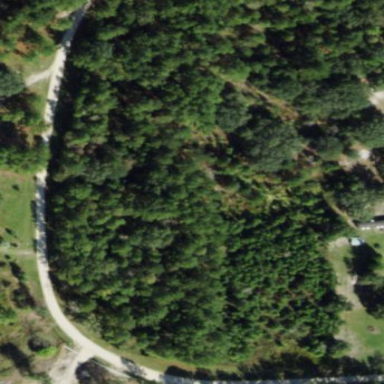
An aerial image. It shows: Woodland consisting mainly of needle-leaved trees.